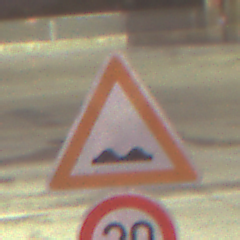
Verkehrszeichen: UnebeneFahrbahn
Zusatzzeichen unten: Geschwindigkeit20
Umgebung: Outdoor, Urban
Tageszeit: SunriseSunset
Wetter: PartlyCloudy
Licht: Artificial
Jahreszeit: NotSpecified
Kontrast: HighContrast